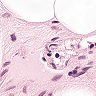
Metastatic tissue present: no